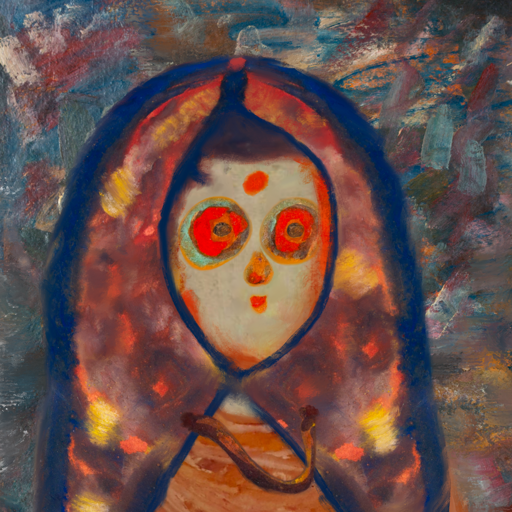
Background: Boggyland, Head And Neck Front: Hill_Girl, Face Front: Sisters, Bust: Pious_Lady, Hair Front: Rupkatha, Head Accessory: Mother_And_Son_Mother_Scarf, Second Necklace: Comrade, Necklace: Blank, Baby: Blank